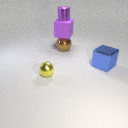
large brown metal sphere below small purple metal cylinder